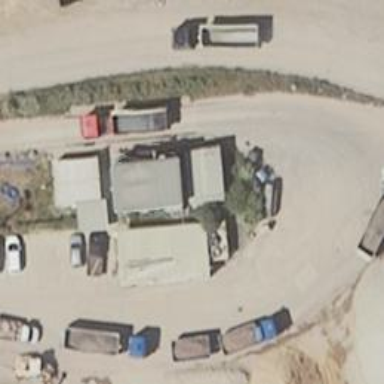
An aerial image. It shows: Weighbridge facility.